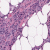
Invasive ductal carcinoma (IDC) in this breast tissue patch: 1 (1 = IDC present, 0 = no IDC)